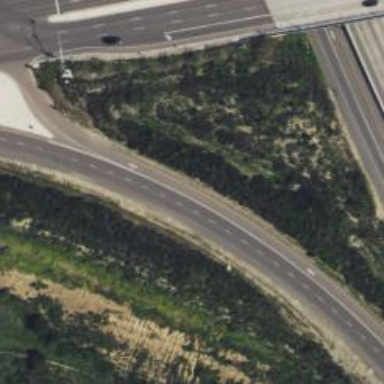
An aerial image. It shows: Motorway link.